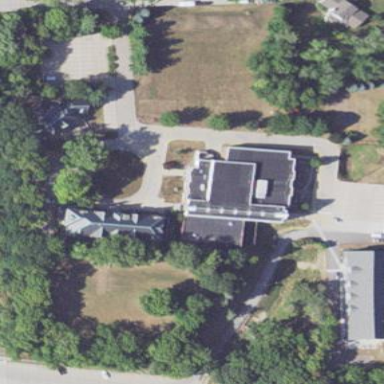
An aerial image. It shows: School building.